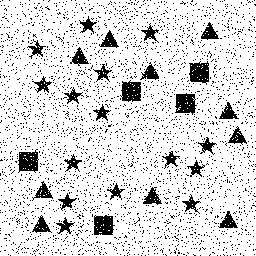
Squares: 5
Triangles: 10
Stars: 15
Total shapes: 30